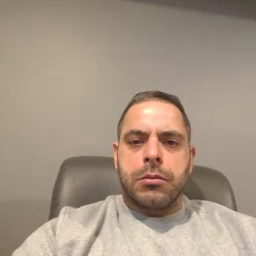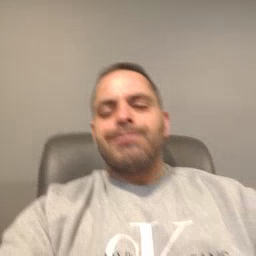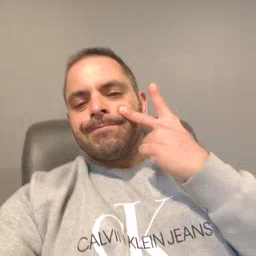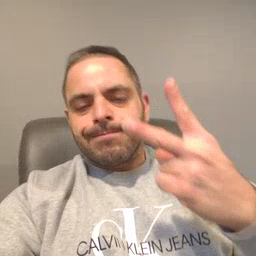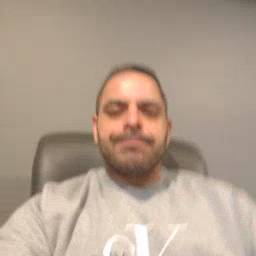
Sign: see